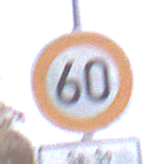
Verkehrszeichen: Geschwindigkeit60
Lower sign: ZeitangabenMitBeschraenkungAufWochentage9
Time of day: MorningAfternoon
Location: Outdoor (Nature)
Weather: Overcast
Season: NotSpecified
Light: Natural